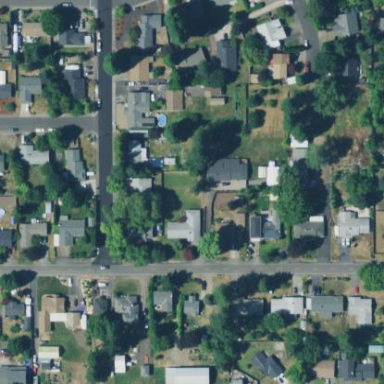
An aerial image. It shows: Residential area composed of single-family homes.